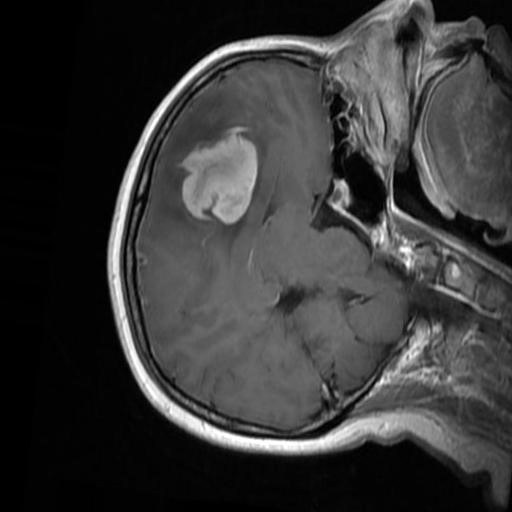
Label: brain_menin